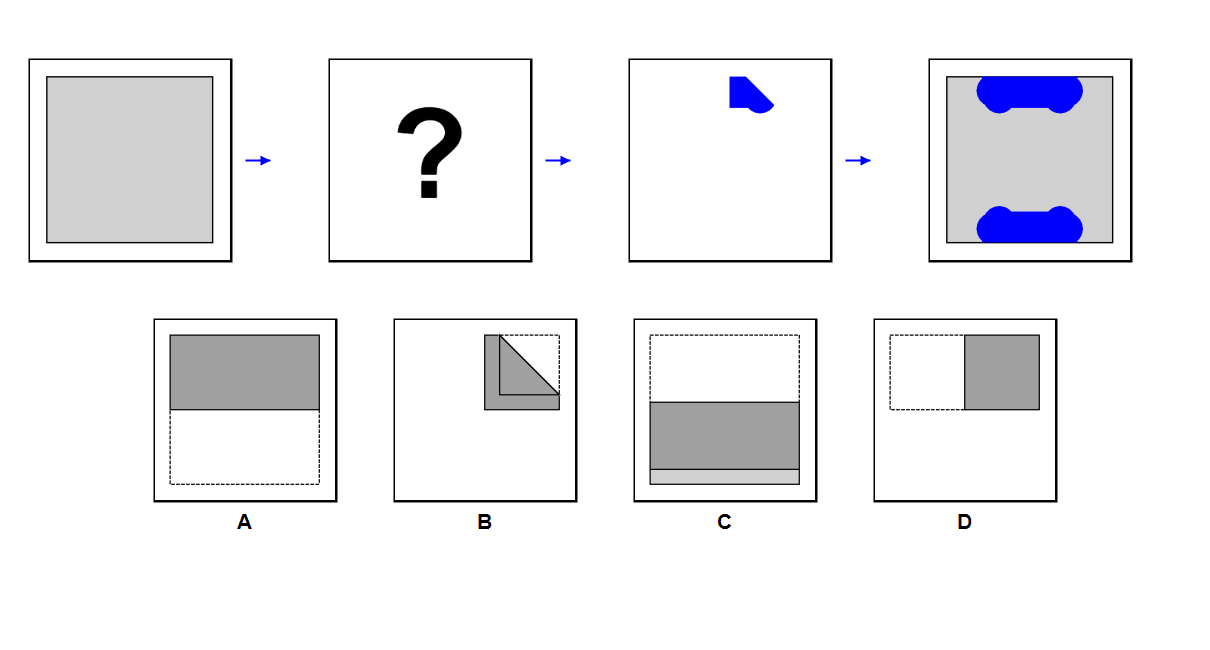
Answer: C